Question: My JSON output looks like this:

'''
var request = $.ajax({
type: "POST",
url: "generateplaylist.php",
data: {
id: myClassID
}
});
request.fail(function(jqXHR, textStatus) {
alert("Request failed: " + textStatus);
});
request.done(function(data) {
console.log(data.songartist[1]);})
'''
I can access that JSON output by changing it's parameter to GET and manually visiting the link. Whenever I try to access through post like this, I get an undefined error on the console.log line. I think it might be because of the fact I have a Json array and each key is it's own array, but I'm not so great once I leave the first dimension. I have tried many variations
'''
data.songartist
data[songartist]
data[songartist][1]
'''
etc.etc.
Here is the code for generateplaylist.php
'''
if(isset($_POST['id'])){
$json = array(
'success' => false,
'songartist' => '',
'songname' => ''
);
$x = 0;
while($row = mysqli_fetch_array($result)) {
$songartist[$x] = $row['songartist'];
$songname[$x] = $row['songtitle'];
$x++;
}
$json['success'] = true;
$json['songartist'] = $songartist;
$json['songname'] = $songname;
echo json_encode($json);
}
'''
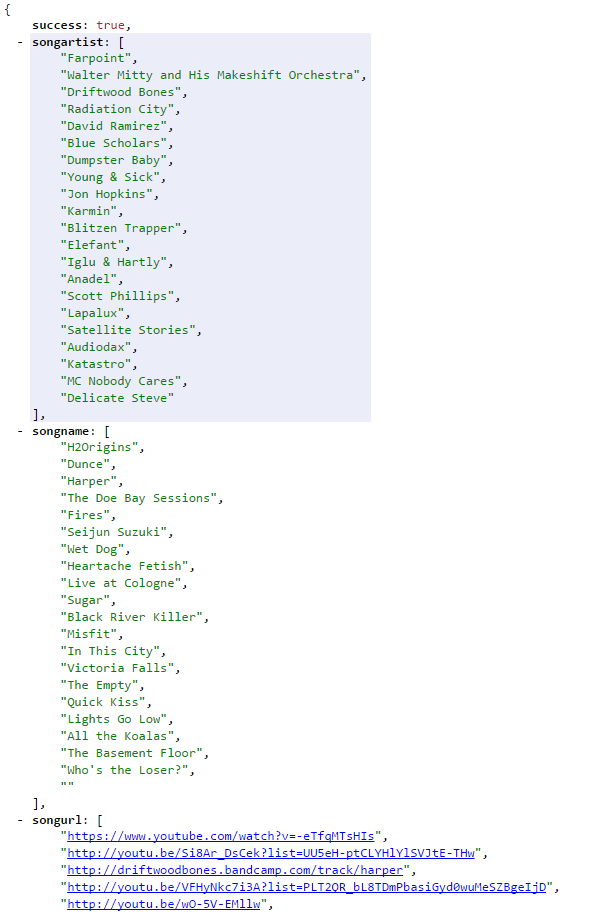
Answer: You should get he data with the following jQuery ajax request
'''
$.ajax({
type: "POST",
url: "generateplaylist.php",
dataType: "json", // set explicit expected format as json
data: {
id: myClassID
}
})
.success(function(data) {
console.log(data.songartist[1]);
})
.error(function (jqXHR, textStatus) {
alert("Request failed: " + textStatus);
});
'''
Data contains an element called 'songartist' and this element is an array of strings so it is possible to reference it with 'data.songartist[1]' to get the first string from the array.
In your php you can add items to an array without specifying an index. You could rewrite the code for the loop as
'''
$songartist = []; // define array
$songname = []; // define array
while($row = mysqli_fetch_array($result)) {
$songartist[] = $row['songartist'];
$songname[] = $row['songtitle'];
}
'''